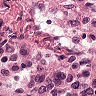
Metastatic tissue present: no